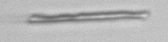
Label: fiber